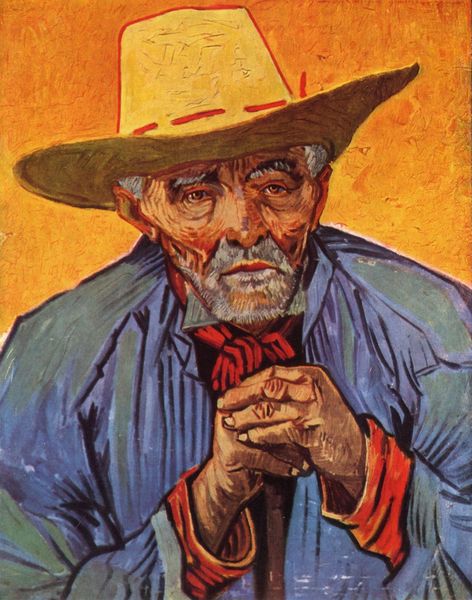
Titel: Porträt des alten Bauers Patience Escalier
Künstler: Vincent van Gogh
Standort: Athen
Institution: Sammlung Niarchos
Schlagwörter: blau, hand, himmel, mann, schatten, weiß, gelb, impressionismus, braun, finger, grau, haar, hell, hintergrund, hut, licht, mund, nase, orange, schwarz, blick, rot, schal, tuch, expressionismus, schleife, alt, bart, hemd, jacke, wand, arme, augen, band, falten, gesicht, knoten, kragen, vollbart, ärmel, bildnis, hände, portrait, porträt, öl, haare, schnur, augenbrauen, frontal, ohren, schultern, traurig, stock, wangen, alter mann, stab, moderne, leere, linien, van gogh, ausdruck, arbeiter, stille, lehnen, gefaltet, strohhut, ernst, brauen, halstuch, pupillen, ellenbogen, aufstützen, selbstporträt, hutkrempe, jacket, krempe, bauer, alter, gogh, linie, künstler, faust, kittel, manschetten, vincent van gogh, selbstportrait, gefaltete hände, wangenknochen, runzeln, fingernägel, portät, picasso, müde, leuchtend, wanderstock, vincent, graue haare, weisse haare, cowboy, hutschnur, rotes halstuch, leuchtende farben, mind, lehnt, weißhaarig, blaues hemd, van goch, schrumpelig, oranger hintergrund, rote manschetten, müde augen, 19. jahrhundert, >bart, mann mit strohhut, vincnt, van ggogh